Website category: movie
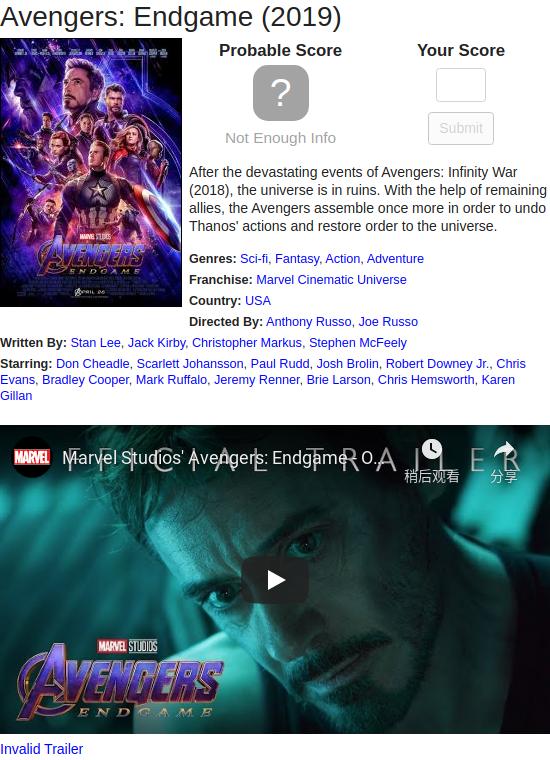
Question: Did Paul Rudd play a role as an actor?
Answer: yes

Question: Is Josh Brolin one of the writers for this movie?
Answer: no

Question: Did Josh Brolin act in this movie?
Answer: yes

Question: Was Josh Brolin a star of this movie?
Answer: yes

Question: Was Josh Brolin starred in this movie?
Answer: yes

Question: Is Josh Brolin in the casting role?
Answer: yes

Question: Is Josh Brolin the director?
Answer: no

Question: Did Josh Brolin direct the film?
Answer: no

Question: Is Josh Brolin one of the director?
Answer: no

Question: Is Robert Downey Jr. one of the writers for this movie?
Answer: no

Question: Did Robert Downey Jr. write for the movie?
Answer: no

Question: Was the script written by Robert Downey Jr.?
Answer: no

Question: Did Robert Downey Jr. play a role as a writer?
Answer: no

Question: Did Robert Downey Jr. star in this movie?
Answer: yes

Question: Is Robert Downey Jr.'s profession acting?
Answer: yes

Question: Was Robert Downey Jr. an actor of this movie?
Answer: yes

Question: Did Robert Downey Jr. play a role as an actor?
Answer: yes

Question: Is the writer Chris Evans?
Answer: no

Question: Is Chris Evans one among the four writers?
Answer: no

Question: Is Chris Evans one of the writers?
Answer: no

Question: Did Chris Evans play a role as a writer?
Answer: no

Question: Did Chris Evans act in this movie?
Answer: yes

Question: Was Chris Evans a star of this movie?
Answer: yes

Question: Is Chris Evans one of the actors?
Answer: yes

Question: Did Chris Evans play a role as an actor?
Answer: yes

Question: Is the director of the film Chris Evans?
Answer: no

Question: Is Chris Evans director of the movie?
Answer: no

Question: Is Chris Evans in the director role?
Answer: no

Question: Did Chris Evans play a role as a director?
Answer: no

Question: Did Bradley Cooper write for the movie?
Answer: no

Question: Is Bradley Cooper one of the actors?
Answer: yes

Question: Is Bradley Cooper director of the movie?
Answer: no

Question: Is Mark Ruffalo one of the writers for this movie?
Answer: no

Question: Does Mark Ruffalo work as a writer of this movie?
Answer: no

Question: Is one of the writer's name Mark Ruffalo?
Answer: no

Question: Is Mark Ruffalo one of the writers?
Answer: no

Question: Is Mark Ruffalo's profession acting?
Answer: yes

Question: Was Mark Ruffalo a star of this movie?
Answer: yes

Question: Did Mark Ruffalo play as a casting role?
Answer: yes

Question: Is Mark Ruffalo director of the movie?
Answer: no

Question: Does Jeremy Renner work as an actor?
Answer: yes

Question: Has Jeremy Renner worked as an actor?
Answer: yes

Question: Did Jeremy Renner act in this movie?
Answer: yes

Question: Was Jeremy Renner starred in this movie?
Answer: yes

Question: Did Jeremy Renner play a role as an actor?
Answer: yes

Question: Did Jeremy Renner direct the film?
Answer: no

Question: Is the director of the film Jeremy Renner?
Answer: no

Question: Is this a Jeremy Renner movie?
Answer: no

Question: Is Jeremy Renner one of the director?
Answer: no

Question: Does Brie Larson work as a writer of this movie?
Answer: no

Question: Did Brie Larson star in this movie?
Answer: yes

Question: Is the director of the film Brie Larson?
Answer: no

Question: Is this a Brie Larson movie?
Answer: no

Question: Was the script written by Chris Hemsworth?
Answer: no

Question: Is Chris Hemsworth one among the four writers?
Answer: no

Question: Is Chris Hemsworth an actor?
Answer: yes

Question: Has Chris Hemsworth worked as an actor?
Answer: yes

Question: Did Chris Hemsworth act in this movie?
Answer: yes

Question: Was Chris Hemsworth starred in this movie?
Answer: yes

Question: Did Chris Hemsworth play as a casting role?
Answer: yes

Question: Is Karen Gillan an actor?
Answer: yes

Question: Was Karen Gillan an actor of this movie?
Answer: yes

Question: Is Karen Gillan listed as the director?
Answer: no

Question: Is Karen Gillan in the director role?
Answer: no